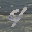
Label: 4